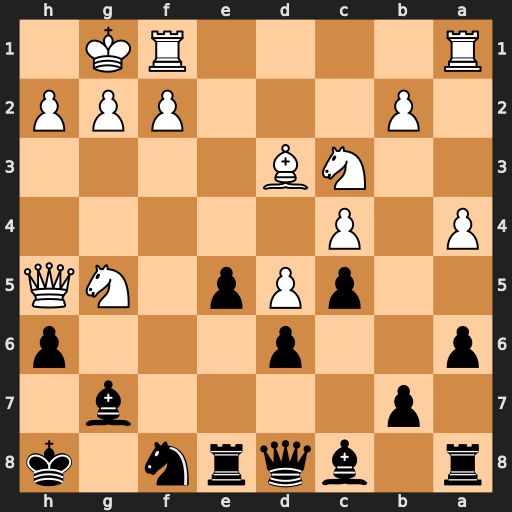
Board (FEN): r1bqrn1k/1p4b1/p2p3p/2pPp1NQ/P1P5/2NB4/1P3PPP/R4RK1
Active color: b
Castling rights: -
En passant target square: -
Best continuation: Qxg5 Qxg5 hxg5